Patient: sex M, age 47
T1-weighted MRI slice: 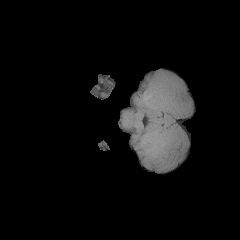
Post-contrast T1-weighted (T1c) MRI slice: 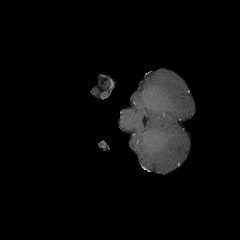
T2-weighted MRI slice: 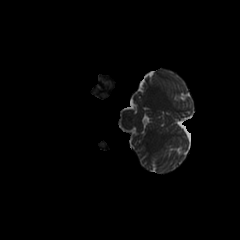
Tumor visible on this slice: no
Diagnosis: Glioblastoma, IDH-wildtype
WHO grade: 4